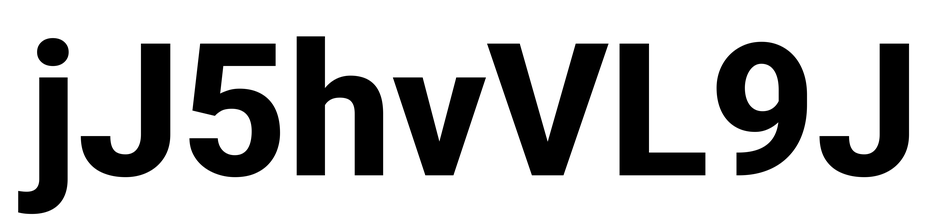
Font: Roboto_ExtraBold